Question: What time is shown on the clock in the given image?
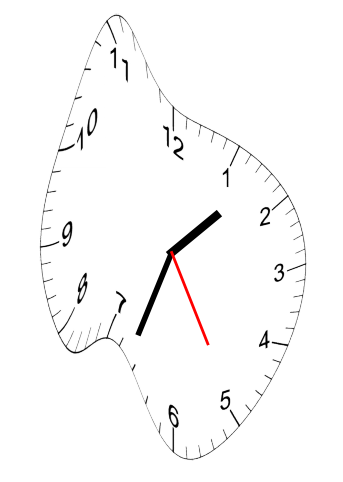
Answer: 01:33:25